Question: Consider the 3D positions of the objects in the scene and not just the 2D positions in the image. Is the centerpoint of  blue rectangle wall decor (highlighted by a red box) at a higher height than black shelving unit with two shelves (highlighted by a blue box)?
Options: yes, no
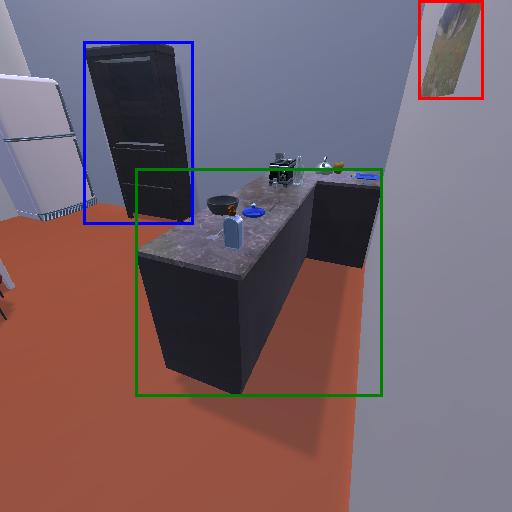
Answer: yes